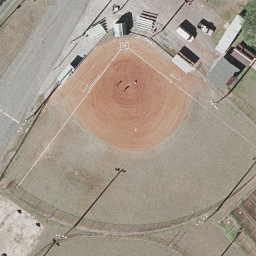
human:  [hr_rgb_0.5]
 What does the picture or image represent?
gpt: baseball diamond